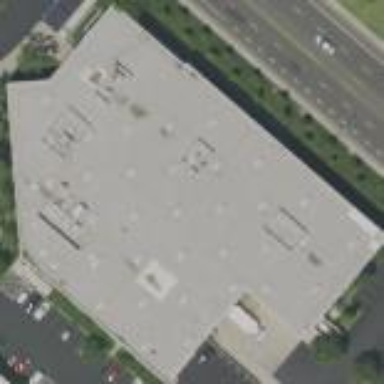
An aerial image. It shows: Commercial building.